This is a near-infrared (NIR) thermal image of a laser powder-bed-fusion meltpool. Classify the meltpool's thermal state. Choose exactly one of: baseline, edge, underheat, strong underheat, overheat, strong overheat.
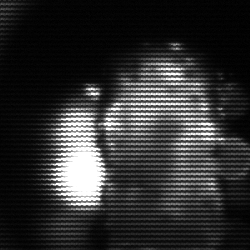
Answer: strong underheat